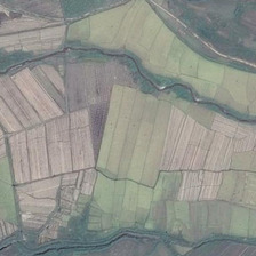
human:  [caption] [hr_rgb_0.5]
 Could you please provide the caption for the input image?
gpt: Farmland plants have different colours.

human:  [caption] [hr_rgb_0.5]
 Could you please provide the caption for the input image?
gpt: Plants in farmland differ in color.

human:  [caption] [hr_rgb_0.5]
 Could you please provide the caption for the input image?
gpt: The plants in the field have different colors.

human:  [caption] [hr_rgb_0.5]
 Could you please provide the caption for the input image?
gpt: Farm plants of different colors

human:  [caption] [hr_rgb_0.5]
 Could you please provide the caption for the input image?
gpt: The plants of the agricultural earth have different colors.